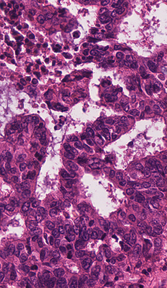
Tumor epithelial tissue: yes
Tumor-associated stroma tissue: no
Normal tissue: no